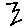
Label: zigzag